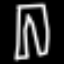
Label: pants